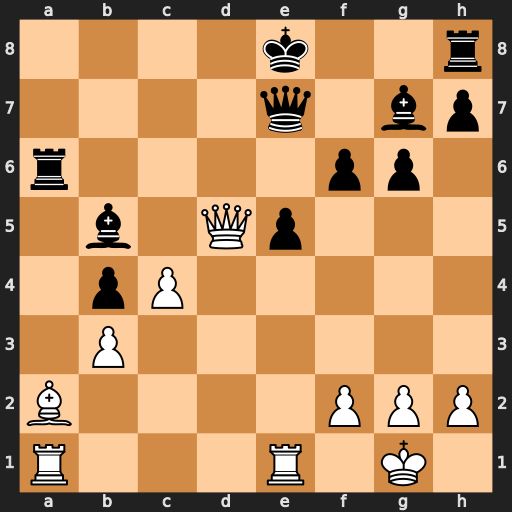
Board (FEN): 4k2r/4q1bp/r4pp1/1b1Qp3/1pP5/1P6/B4PPP/R3R1K1
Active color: w
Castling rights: k
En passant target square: -
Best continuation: Qxb5+ Kf7 Qxa6